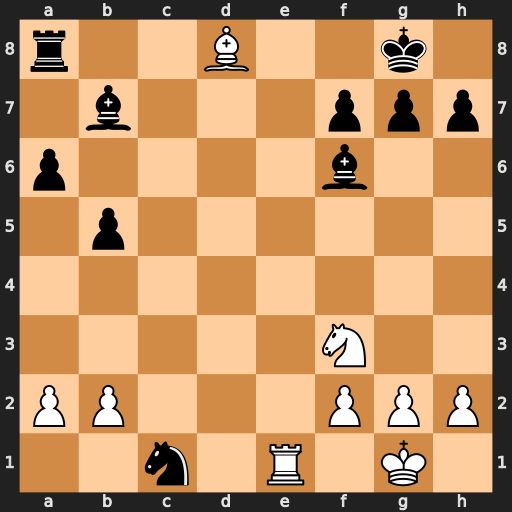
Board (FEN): r2B2k1/1b3ppp/p4b2/1p6/8/5N2/PP3PPP/2n1R1K1
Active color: w
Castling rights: -
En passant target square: -
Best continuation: Re8#